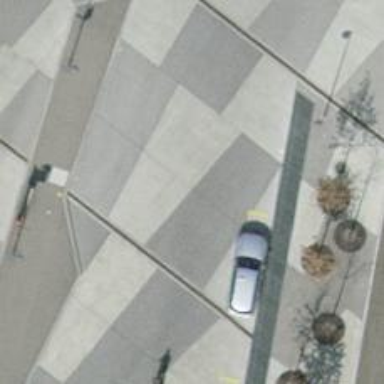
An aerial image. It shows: Bus stop with stop position for public transport.